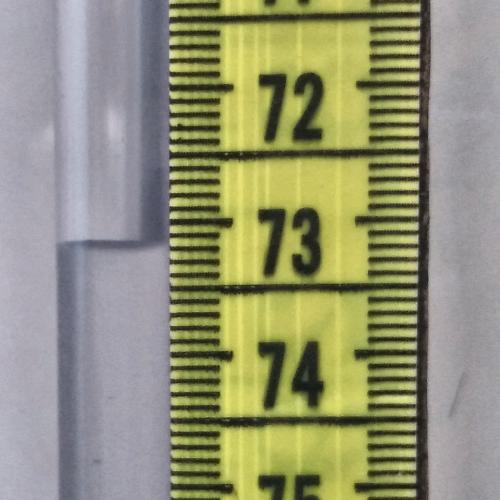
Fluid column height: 73.2 cm